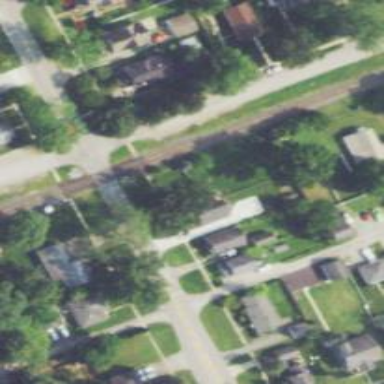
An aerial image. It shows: Railway crossing.